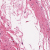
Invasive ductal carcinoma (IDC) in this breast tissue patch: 0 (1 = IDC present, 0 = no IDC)